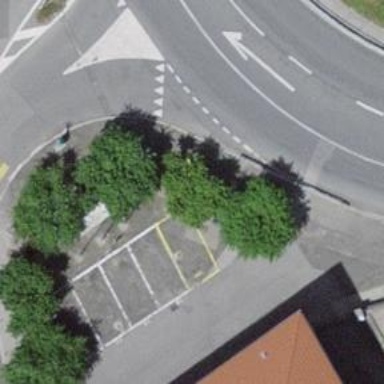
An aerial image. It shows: Charging station.